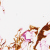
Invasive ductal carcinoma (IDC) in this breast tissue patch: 0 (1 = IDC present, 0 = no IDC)